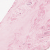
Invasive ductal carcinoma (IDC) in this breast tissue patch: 0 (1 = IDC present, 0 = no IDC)